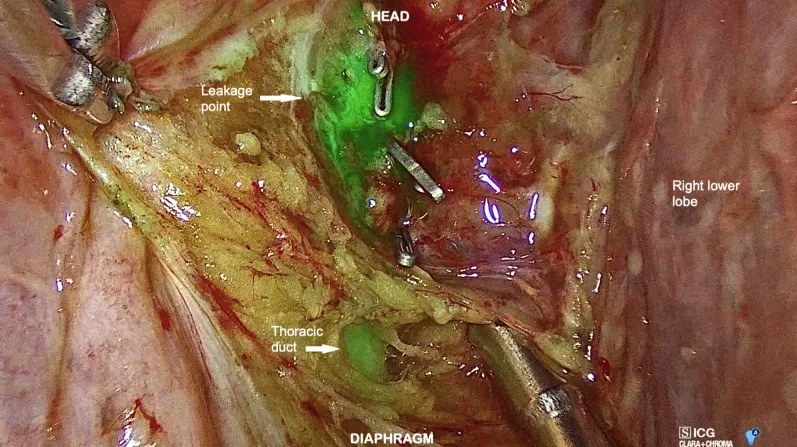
Right VATS view showing the thoracic duct and its leakage point in the low paraesophageal area.
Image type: medical_photograph (other_medical_photograph)